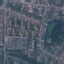
Label: Residential